Interaction volume radius: 5 \u00c5
Interaction volume height: 10 \u00c5
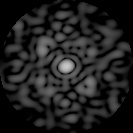
Disorder parameter: 0.7028